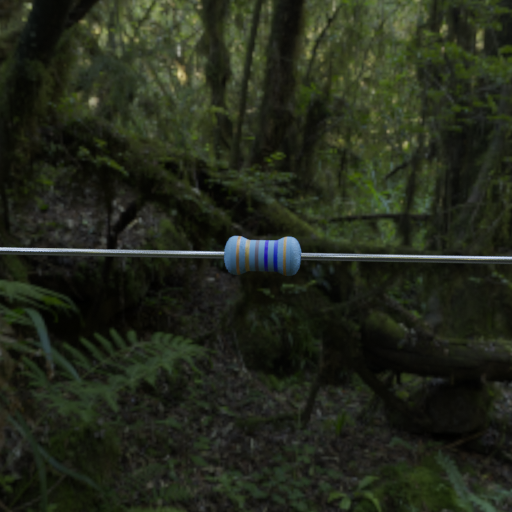
Resistor colour bands (in order): gold, gold, gray, blue, blue, gold